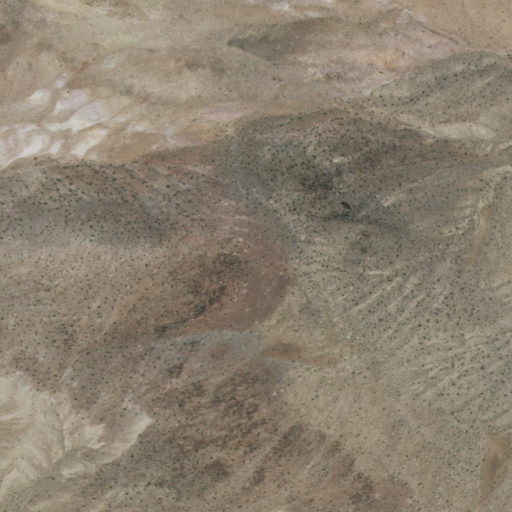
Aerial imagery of mountains in California named Crystal Hills containing shrub, grassland, and barren land